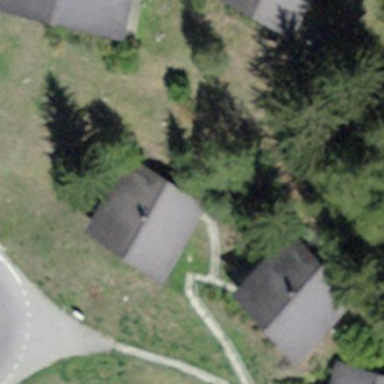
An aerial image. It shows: Detached building.